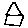
Label: house